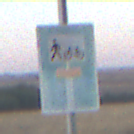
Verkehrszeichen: SackgasseRadverkehrFussgaengerDurchlaessig
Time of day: SunriseSunset
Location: Outdoor (Nature)
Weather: Clear
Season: Winter
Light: Natural